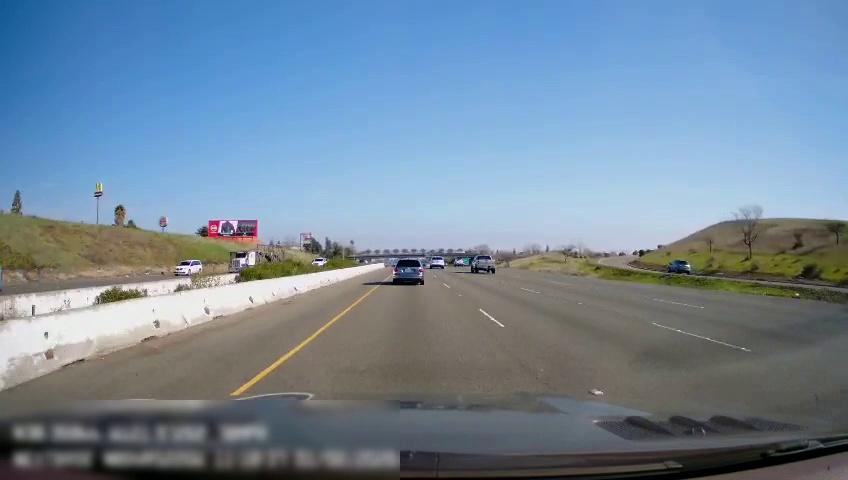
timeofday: Day
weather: Sunny
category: Drivable Space
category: Drivable Space
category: Vehicles | Car
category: Vehicles | SUV
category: Vehicles | Truck
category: Vehicles | SUV
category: Vehicles | SUV
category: Vehicles | Truck
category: Vehicles | SUV
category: Vehicles | Truck
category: Lanes | Current Lane
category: Lanes | Current Lane
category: Lanes | Alternate Lane
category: Lanes | Alternate Lane
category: Lanes | Alternate Lane